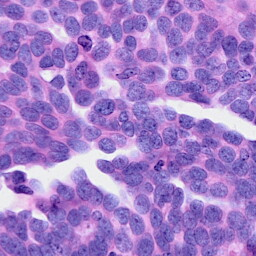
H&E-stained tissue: Ovarian